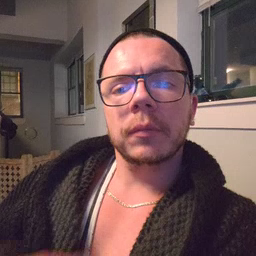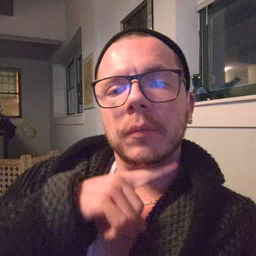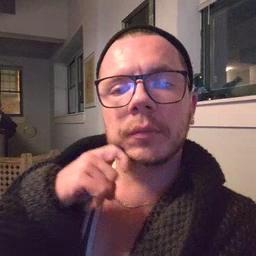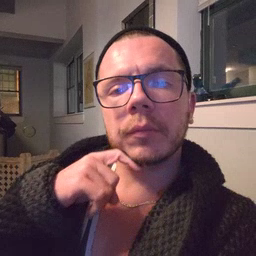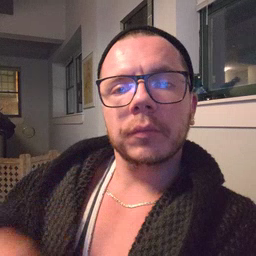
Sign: dry